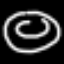
Label: donut